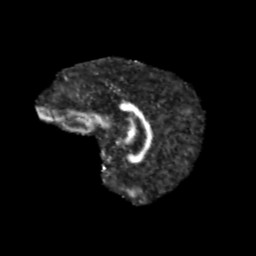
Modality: FA
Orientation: sagittal
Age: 11
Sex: male
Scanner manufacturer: siemens
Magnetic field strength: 3 T
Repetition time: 3.8 s
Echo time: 0.07 s